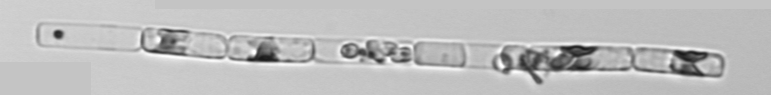
Label: Guinardia_delicatula_TAG_internal_parasite